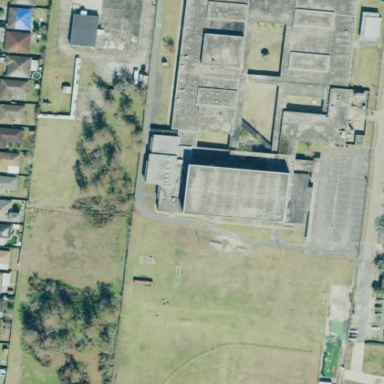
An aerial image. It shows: School.